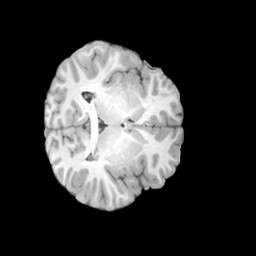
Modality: T1w
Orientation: axial
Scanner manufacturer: siemens
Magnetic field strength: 3 T
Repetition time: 2 s
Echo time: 0.0024 s